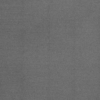
Label: dusty